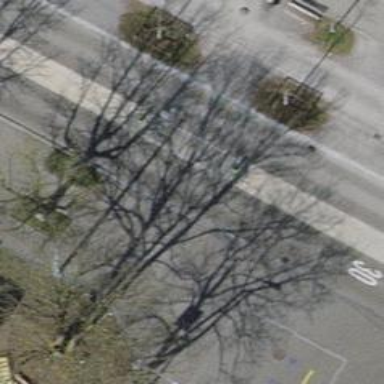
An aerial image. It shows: Unmarked crossing with pedestrian island.